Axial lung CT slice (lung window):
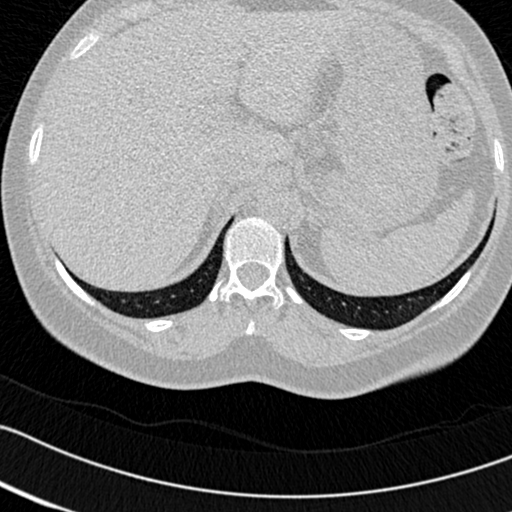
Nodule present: no